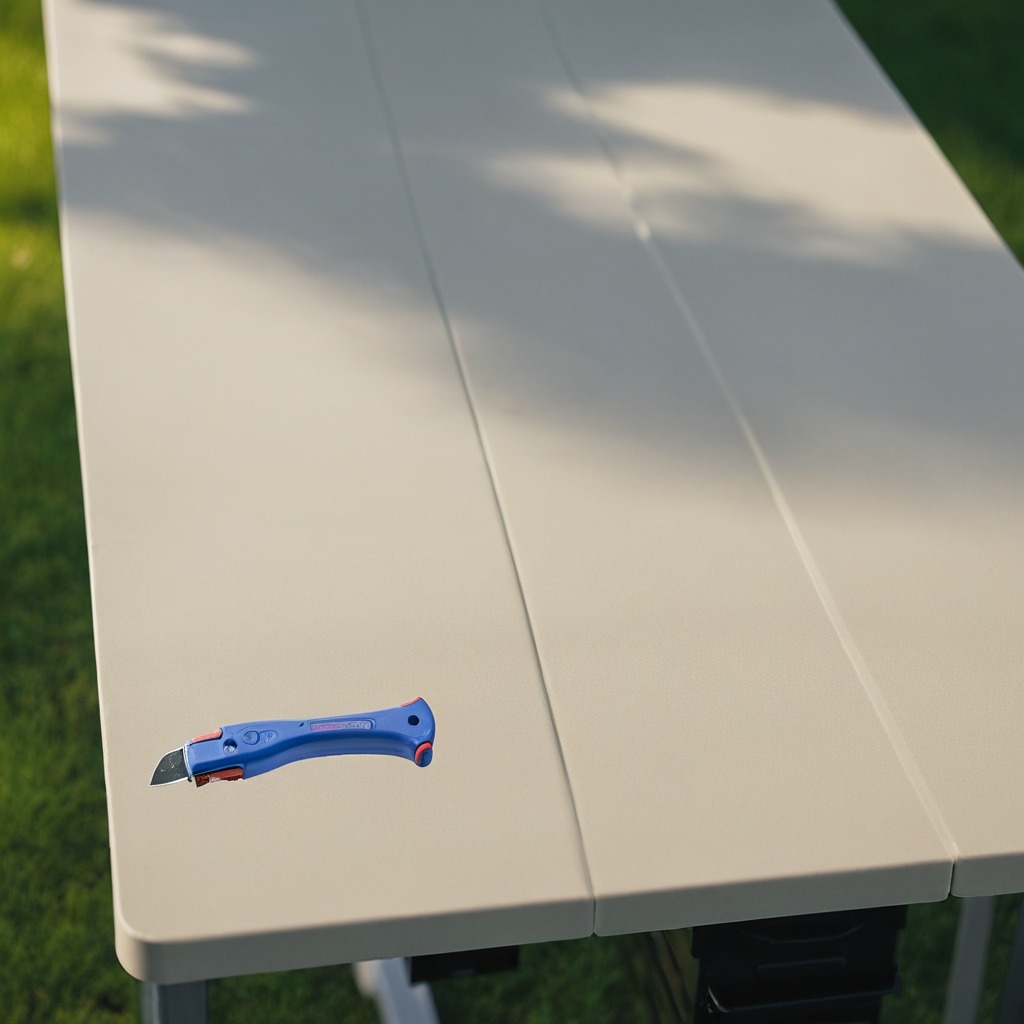
A utility knife is lying on the table in a temporary outdoor tool station.